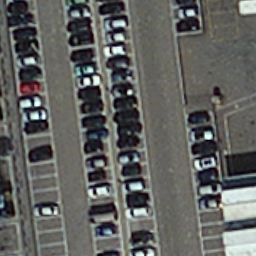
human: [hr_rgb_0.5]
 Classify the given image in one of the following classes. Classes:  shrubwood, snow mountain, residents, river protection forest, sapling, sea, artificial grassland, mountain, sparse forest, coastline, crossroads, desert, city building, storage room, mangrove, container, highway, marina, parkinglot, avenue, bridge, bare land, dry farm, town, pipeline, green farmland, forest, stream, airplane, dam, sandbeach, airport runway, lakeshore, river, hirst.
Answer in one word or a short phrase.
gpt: container